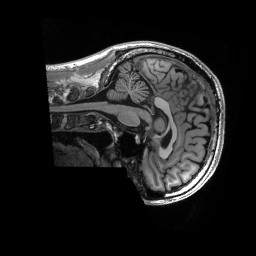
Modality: T1w
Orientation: sagittal
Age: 46
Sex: male
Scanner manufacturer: siemens
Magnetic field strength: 3 T
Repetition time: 2.53 s
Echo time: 0.0033 s